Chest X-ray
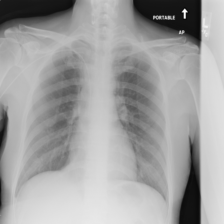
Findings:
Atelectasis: negative
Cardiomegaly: negative
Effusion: negative
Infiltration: negative
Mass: negative
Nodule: negative
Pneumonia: negative
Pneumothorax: negative
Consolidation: negative
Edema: negative
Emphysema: negative
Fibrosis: negative
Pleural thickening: negative
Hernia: negative